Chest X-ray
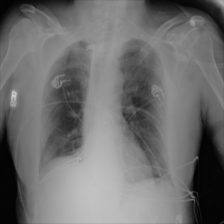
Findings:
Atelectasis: negative
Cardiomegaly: negative
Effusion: negative
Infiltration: negative
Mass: negative
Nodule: negative
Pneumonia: negative
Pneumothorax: positive
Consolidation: negative
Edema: negative
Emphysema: negative
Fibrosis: negative
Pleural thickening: negative
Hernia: negative